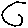
Label: moon